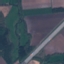
Land use / land cover: Highway